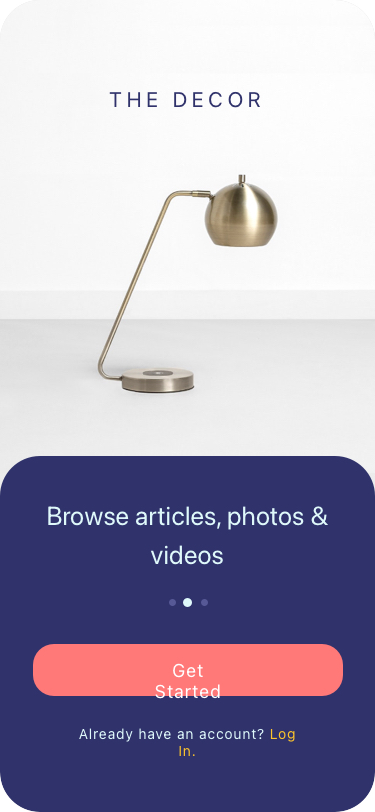
Text in this UI design:
Get Started
Browse articles, photos & videos
Already have an account? Log In.
THE DECOR